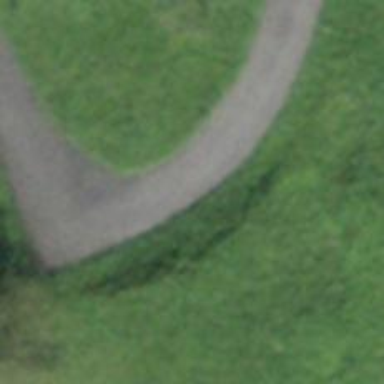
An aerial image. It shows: Well-maintained track road of grade 1.